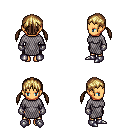
a pixel art fantasy rpg character, female body template, human, tanned skin, chain mail, gold greaves, blonde twin-tailed hairstyle, metal gloves, metal boots, four views (front, back, left, right), 2x2 character sprite sheet, small pixel art, hard edges, no anti-aliasing